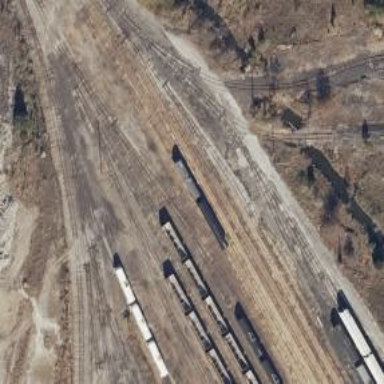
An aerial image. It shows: Disused railway spur service.